Question: I've struggled with referencing errors to AndEngine GLES2 for hours. I've followed this guide, <URL> Please see the attached picture.

What I did so far
- - -
- - -
My environment is the following.
Windows 7 Home Premium 64bit
IntelliJ IDEA 12.04 CE
java version 1.7.0
I'm pretty much new to Java and Android world, so any help would be appreciated!
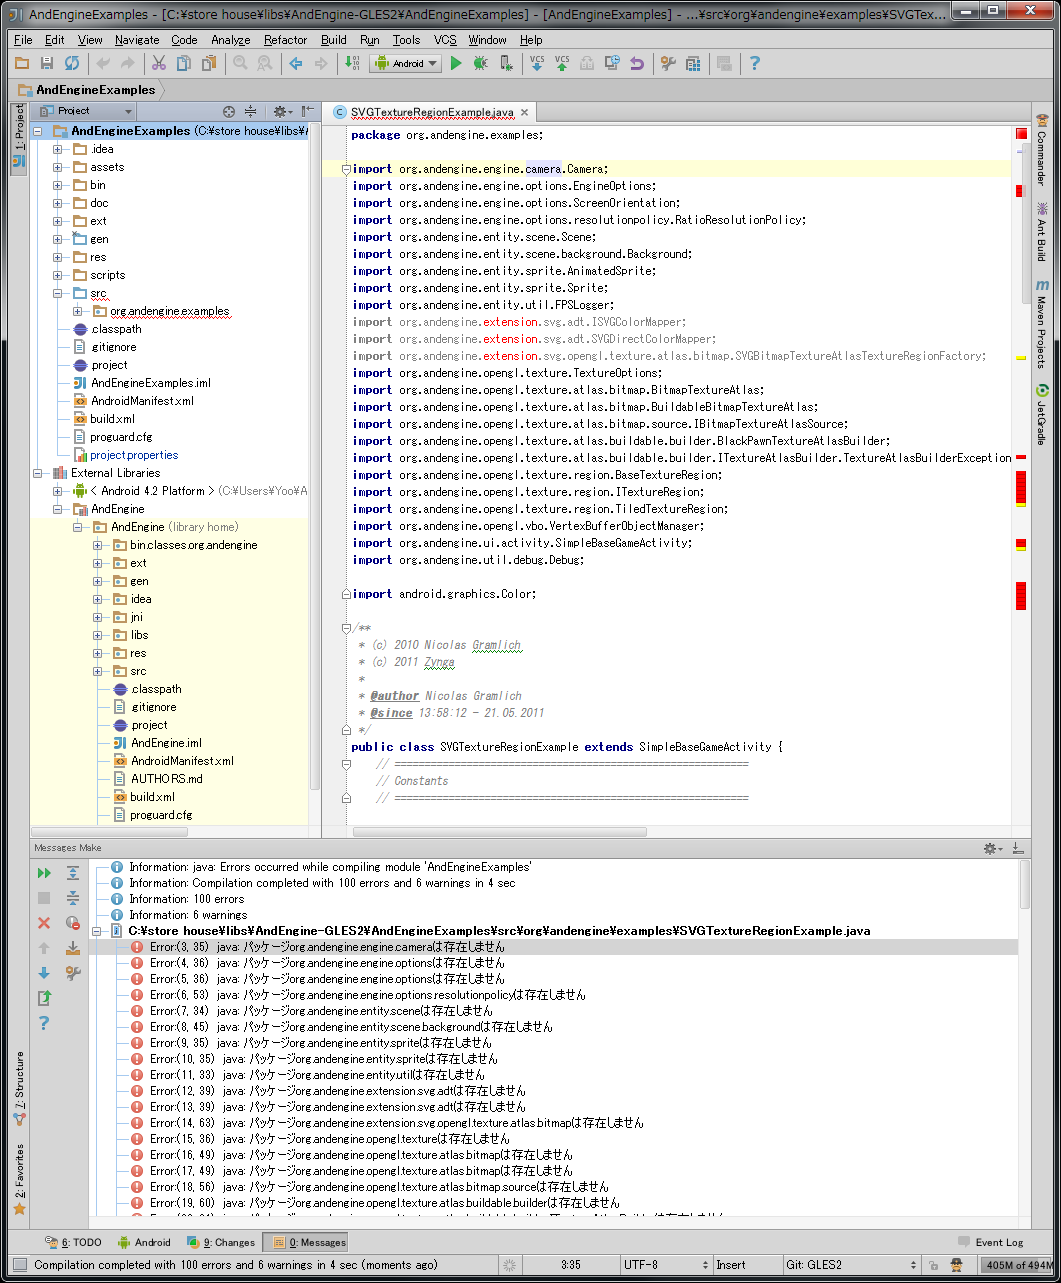
Answer: AndEngine should be configured as a (with option enabled in 'Android facet'), not as a plain Java library.
See the related question: <URL>